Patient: sex M, age 67
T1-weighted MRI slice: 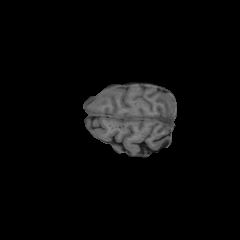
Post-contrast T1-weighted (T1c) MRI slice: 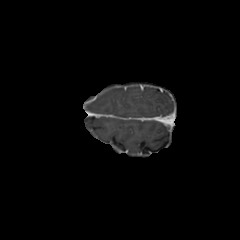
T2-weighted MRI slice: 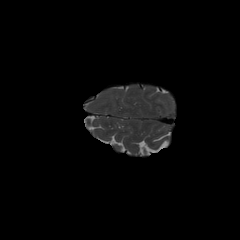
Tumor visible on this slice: no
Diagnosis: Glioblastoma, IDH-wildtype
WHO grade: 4